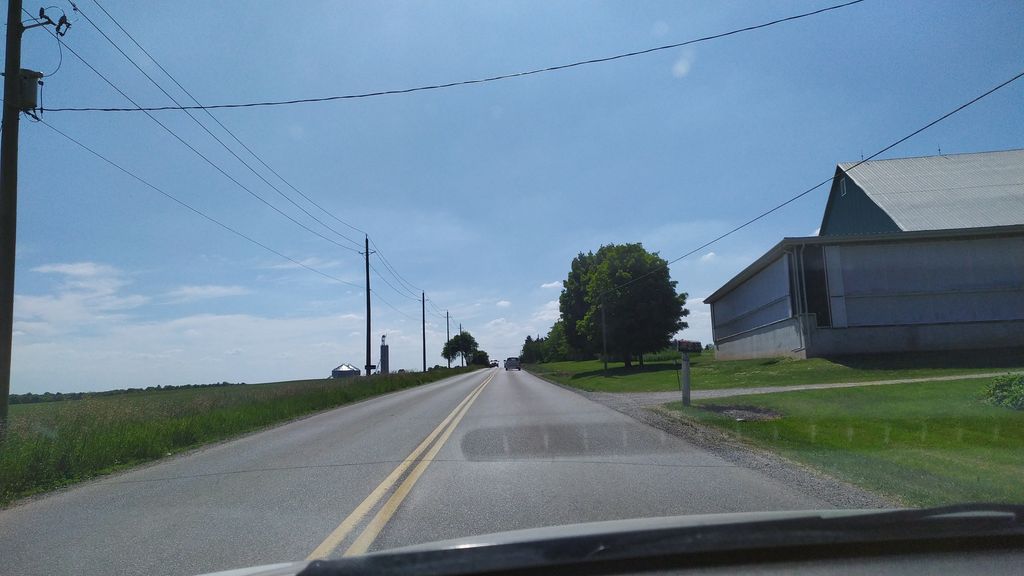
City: kitchener-waterloo